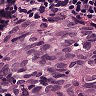
Metastatic tissue present: yes